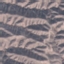
Land use / land cover: HerbaceousVegetation